Question: I am learning 'JSTL' for the first time and am using jstl-1.2.jar, Tomcat 7 and latest version of Java in Eclipse IDE.
I am trying to simply print out rows of a table for each item in a list. The objects in the list have their public attributes set in a 'servlet' which forwards the list to the index.jsp page where I am trying to do the printing.
Here is my servlet:
'''
import jstl.Employee;
@WebServlet("/HomeServlet")
public class HomeServlet extends HttpServlet {
private static final long serialVersionUID = 1L;
protected void doGet(HttpServletRequest request, HttpServletResponse response) throws ServletException, IOException {
List<Employee> empList = new ArrayList<Employee>();
Employee emp1 = new Employee();
emp1.setId(1); emp1.setName("John");emp1.setRole("Developer");
Employee emp2 = new Employee();
emp2.setId(2); emp2.setName("Jane");emp2.setRole("Manager");
empList.add(emp1);empList.add(emp2);
request.setAttribute("empList", empList);
RequestDispatcher rd = getServletContext().getRequestDispatcher("/index.jsp");
rd.forward(request, response);
}
}
'''
And the index.jsp page where I attempt to loop over the list and print out the object variables which are publicly accessible properties:
'''
<%@ page language="java" contentType="text/html; charset=US-ASCII"
pageEncoding="US-ASCII"%>
<!DOCTYPE html>
<html>
<head>
<meta http-equiv="Content-Type" content="text/html; charset=US-ASCII">
<title>Home Page</title>
<%@ taglib uri="http://java.sun.com/jsp/jstl/core" prefix="c" %>
<%@ taglib uri="http://java.sun.com/jsp/jstl/fmt" prefix="fmt" %>
<%@ taglib uri="http://java.sun.com/jsp/jstl/functions" prefix="fn" %>
<%@ taglib uri="http://java.sun.com/jsp/jstl/sql" prefix="sql" %>
<style>
table,th,td
{border:1px solid black;}
</style>
</head>
<body>
<%-- Using JSTL forEach and out to loop a list and display items in table --%>
<table>
<tbody>
<tr><th>ID</th><th>Name</th><th>Role</th></tr>
<c:forEach items="${requestScope.empList}" var="emp">
<tr><td><c:out value="${emp.id}"></c:out></td>
<td><c:out value="${emp.name}"></c:out></td>
<td><c:out value="${emp.role}"></c:out></td></tr>
</c:forEach>
</tbody>
</table>
<br><br>
</body>
</html>
'''
Currently when I load the page only the table headers are displayed and not the two rows why is this?
EDIT:
added Employee class:
'''
package jstl;
public class Employee {
private int id;
private String name;
private String role;
public Employee() {
}
public int getId() {
return id;
}
public void setId(int id) {
this.id = id;
}
public String getName() {
return name;
}
public void setName(String name) {
this.name = name;
}
public String getRole() {
return role;
}
public void setRole(String role) {
this.role = role;
}
}
'''
EDIT: These are the jstl.jars I'm using:

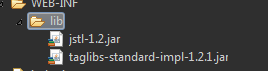
Answer: Try '<c:forEach items="${empList}" var="emp">'.
Also, you need to access your page through the servlet. In your case that would be '/HomeServlet'. If you are accessing your page through '/index.jsp', the list will not be created and therefore can't be found by your JSP file.